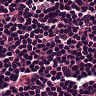
Metastatic tissue present: no